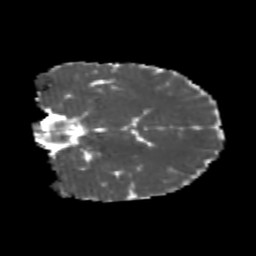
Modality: MD
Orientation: coronal
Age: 25
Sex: female
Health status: healthy
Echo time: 0.074 s